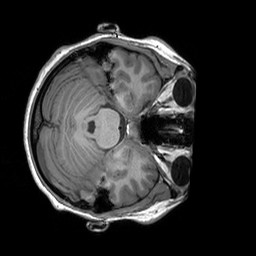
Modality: T1w
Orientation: axial
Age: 23
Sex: female
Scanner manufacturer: siemens
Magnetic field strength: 3 T
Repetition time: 2.3 s
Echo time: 0.00303 s